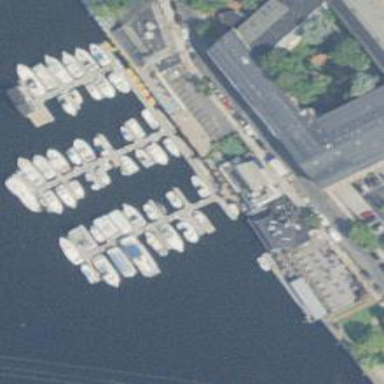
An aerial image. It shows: Marina area for leisure land.